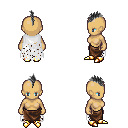
a pixel art fantasy rpg character, female body template, human, tanned skin, white tattered cape, robe skirt, gray mohawk hairstyle, gold boots, four views (front, back, left, right), 2x2 character sprite sheet, small pixel art, hard edges, no anti-aliasing